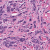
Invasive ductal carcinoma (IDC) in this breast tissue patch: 1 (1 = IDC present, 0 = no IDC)